Question: Below given is an example image where 'center-point' is (x0,y0) (the center of the wheel). Other points are the other ends of the spoke. The distance between 'center-point" and the other end of spoke may be different (spokes of different length). These all points are in cartesian coordinate system.
I need to find here the largest angle made by any two consecutive spoke. In this fig all the angles are same but assume that any one of the spoke is missing, then we will have that angle as the the largest angle at origin.
My take:
I am calculating the angle created by each edge with respect to x axis one at a time subtracting with the previous one (that gives angle between two spoke). I am keeping track of the largest angle, everytime updating it if I encounter an angle larger than the previous. My method works but just wondering if any efficient method is available to find the same.

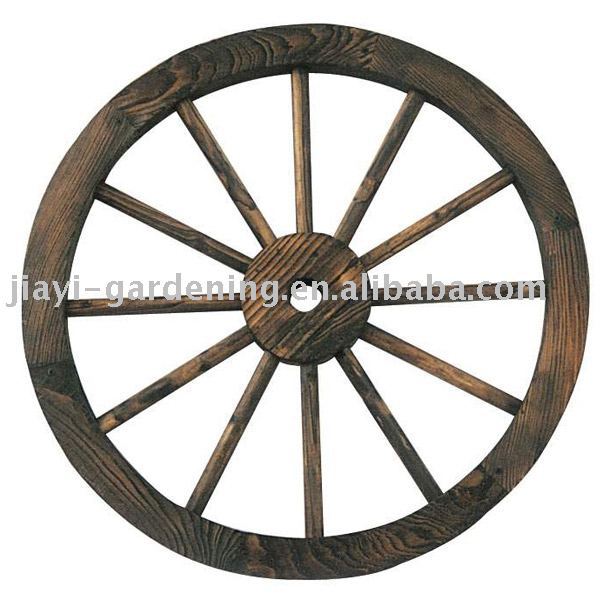
Answer: Assuming you want the angle between two spokes, I suggest you convert the data points to polar/complex co-ordinates, this is made easy in the 'cmath' module, and allows you to do something like this ('phase' takes out just the angle about centre):
'''
import cmath
def largest_spoke_angle(centre, peripheral):
per_from_centre = [complex(z[0]-centre[0], z[1]-centre[1]) for z in peripheral]
per_angles = [cmath.phase(z) for z in per_from_centre]
per_angles.sort()
differences = [ per_angles[n+1]-per_angles[n] for n in range(len(per_angles)-1)] + [per_angles[0] +2*cmath.pi - per_angles[-1]]
return max(differences)#in radians
centre = (0.,0.)
peripheral = [(1.,2.),(3.,4.),(3.,5.)]
print largest_spoke_angle(centre, peripheral)
'''